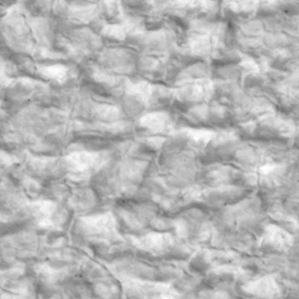
Label: non_frost